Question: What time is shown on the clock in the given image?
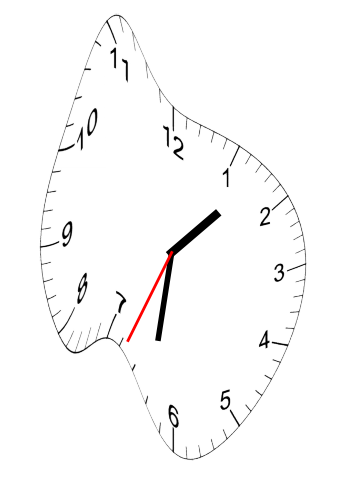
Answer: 01:31:34